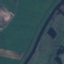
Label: River